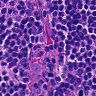
Metastatic tissue present: no